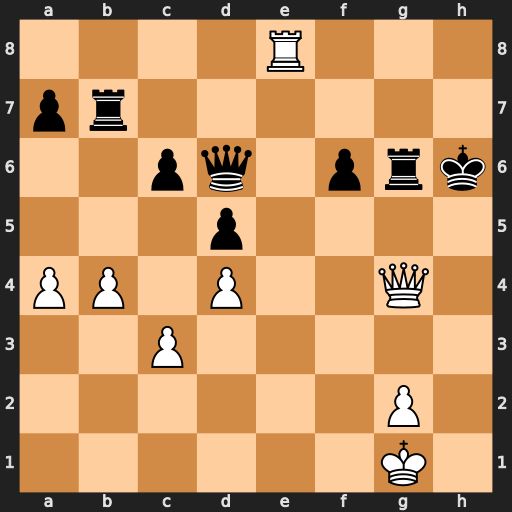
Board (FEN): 4R3/pr6/2pq1prk/3p4/PP1P2Q1/2P5/6P1/6K1
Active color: w
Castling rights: -
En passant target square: -
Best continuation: Rh8+ Kg7 Qh5 Kf7 Rh7+